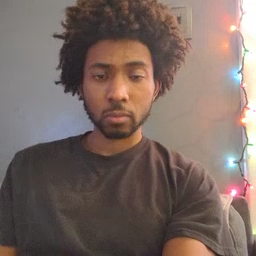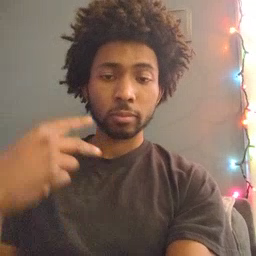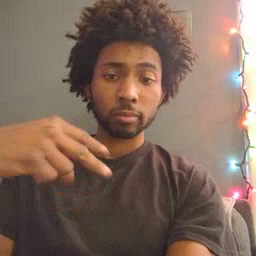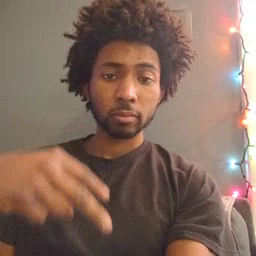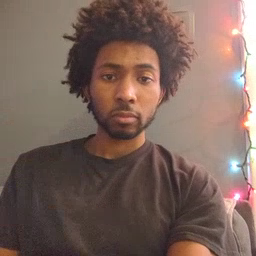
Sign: dance